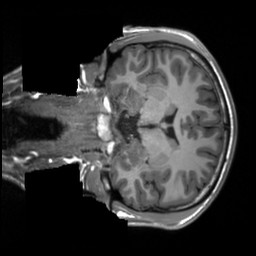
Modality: T1w
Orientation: coronal
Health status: healthy
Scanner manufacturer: siemens
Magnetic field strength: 3 T
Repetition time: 2.3 s
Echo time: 0.00207 s